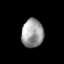
Tissue: prostate
Cell type: Fibroblasts
Senescence score: 0.729
Nuclear area (px): 611
Mean DAPI intensity: 155.28